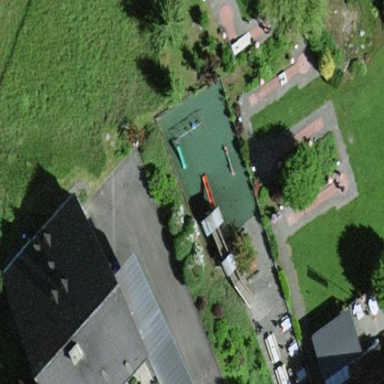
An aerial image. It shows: Playground area for leisure land.